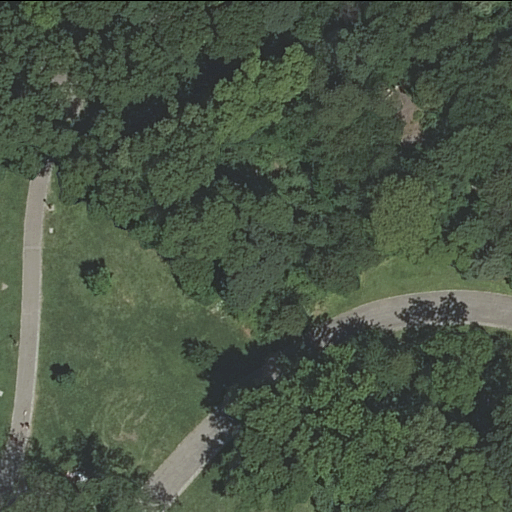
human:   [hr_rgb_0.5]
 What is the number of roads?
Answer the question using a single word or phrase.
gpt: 4

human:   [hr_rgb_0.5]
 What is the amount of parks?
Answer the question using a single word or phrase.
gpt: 1

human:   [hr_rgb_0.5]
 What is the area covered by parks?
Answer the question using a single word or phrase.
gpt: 10633m2

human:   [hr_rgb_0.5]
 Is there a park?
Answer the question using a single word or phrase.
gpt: yes

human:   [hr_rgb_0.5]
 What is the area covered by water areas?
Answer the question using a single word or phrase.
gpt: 0m2

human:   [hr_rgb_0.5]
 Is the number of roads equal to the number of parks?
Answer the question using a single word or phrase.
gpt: no

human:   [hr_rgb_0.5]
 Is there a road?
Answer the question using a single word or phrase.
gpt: yes

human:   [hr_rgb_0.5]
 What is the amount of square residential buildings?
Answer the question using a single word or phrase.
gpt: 0

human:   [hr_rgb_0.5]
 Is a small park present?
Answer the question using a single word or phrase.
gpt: no

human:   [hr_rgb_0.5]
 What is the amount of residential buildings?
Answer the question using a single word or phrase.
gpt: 0

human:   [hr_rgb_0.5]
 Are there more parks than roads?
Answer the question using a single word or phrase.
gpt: no

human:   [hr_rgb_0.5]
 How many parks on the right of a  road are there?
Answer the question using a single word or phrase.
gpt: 1

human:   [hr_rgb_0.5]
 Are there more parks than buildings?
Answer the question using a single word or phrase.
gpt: yes

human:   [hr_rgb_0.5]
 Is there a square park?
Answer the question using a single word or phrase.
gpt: no

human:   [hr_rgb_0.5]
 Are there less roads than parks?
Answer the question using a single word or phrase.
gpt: no

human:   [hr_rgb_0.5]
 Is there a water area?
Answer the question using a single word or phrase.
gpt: no

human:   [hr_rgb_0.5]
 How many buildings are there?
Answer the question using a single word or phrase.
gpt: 0

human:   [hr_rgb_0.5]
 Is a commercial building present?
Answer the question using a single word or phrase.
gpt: no

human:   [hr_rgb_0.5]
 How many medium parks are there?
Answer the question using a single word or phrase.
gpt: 0

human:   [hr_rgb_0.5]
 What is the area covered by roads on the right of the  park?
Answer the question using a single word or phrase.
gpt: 0m2

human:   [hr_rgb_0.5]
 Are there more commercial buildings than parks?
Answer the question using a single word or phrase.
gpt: no

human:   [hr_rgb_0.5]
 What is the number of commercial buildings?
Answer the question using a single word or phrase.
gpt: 0

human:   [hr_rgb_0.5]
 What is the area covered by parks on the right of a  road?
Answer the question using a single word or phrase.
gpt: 10633m2

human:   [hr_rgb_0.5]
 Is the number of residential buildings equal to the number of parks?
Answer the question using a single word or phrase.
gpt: no

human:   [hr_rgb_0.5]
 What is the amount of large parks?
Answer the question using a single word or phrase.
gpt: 1

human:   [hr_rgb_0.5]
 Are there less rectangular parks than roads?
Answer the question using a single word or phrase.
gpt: yes

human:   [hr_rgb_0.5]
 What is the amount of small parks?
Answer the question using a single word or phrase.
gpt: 0

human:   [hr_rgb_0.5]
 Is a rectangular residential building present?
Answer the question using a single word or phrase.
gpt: no

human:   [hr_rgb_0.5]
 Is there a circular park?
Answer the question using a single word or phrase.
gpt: no

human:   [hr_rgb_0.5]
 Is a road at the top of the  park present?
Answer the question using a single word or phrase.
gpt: yes

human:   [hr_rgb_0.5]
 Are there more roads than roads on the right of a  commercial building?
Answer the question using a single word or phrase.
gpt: yes

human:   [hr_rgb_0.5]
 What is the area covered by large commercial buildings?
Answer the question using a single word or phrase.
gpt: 0m2

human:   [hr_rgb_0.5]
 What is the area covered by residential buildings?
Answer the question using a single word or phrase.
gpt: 0m2

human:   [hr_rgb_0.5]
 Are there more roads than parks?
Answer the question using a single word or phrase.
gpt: yes

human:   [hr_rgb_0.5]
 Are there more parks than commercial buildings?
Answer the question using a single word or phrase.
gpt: yes

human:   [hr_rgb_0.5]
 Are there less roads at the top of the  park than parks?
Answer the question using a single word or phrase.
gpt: no

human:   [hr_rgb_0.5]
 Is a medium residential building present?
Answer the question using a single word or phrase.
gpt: no

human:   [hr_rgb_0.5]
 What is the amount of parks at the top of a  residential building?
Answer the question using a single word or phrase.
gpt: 0

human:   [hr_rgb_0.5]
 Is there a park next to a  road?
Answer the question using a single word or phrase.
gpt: yes

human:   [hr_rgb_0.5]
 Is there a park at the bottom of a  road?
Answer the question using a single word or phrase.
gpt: yes

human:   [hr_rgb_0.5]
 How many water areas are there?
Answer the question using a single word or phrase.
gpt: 0

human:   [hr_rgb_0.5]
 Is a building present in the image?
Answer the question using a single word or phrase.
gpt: no

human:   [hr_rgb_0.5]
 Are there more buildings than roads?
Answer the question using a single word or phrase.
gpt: no

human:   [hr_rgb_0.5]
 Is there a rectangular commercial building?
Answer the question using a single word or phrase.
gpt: no

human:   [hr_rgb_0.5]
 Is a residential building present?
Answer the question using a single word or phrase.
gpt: no

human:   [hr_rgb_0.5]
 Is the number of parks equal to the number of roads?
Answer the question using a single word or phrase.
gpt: no

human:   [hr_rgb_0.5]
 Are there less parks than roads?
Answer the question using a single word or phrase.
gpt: yes

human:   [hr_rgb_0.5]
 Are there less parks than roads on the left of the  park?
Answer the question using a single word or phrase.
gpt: yes

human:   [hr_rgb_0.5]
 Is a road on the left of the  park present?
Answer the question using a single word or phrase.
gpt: yes

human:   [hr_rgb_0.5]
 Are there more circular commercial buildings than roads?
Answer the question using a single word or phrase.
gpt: no

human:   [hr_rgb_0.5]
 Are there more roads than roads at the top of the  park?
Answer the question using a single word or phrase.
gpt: no

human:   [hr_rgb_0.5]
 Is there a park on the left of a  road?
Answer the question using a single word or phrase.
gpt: no

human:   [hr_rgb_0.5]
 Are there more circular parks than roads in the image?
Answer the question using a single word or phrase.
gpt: no

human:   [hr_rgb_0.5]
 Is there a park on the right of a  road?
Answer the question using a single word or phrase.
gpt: yes

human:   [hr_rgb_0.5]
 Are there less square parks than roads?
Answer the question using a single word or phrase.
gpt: yes

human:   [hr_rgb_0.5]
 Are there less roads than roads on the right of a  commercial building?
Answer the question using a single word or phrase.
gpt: no

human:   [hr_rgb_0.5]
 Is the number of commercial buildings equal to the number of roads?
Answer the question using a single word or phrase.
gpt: no

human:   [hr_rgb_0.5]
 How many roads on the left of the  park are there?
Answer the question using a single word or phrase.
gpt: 4

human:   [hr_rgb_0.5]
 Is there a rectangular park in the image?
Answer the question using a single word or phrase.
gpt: yes

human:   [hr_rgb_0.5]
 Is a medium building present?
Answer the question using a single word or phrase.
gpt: no

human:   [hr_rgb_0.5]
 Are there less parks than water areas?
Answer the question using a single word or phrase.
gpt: no

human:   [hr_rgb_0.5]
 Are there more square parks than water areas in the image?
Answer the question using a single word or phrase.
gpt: no

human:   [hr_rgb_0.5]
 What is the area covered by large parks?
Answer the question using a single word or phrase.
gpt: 10633m2

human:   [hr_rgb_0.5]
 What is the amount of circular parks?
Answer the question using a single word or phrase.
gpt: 0